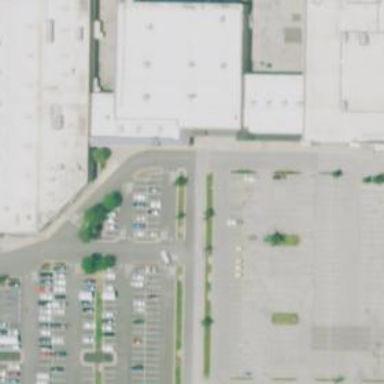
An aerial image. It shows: Parking space is available.